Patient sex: M
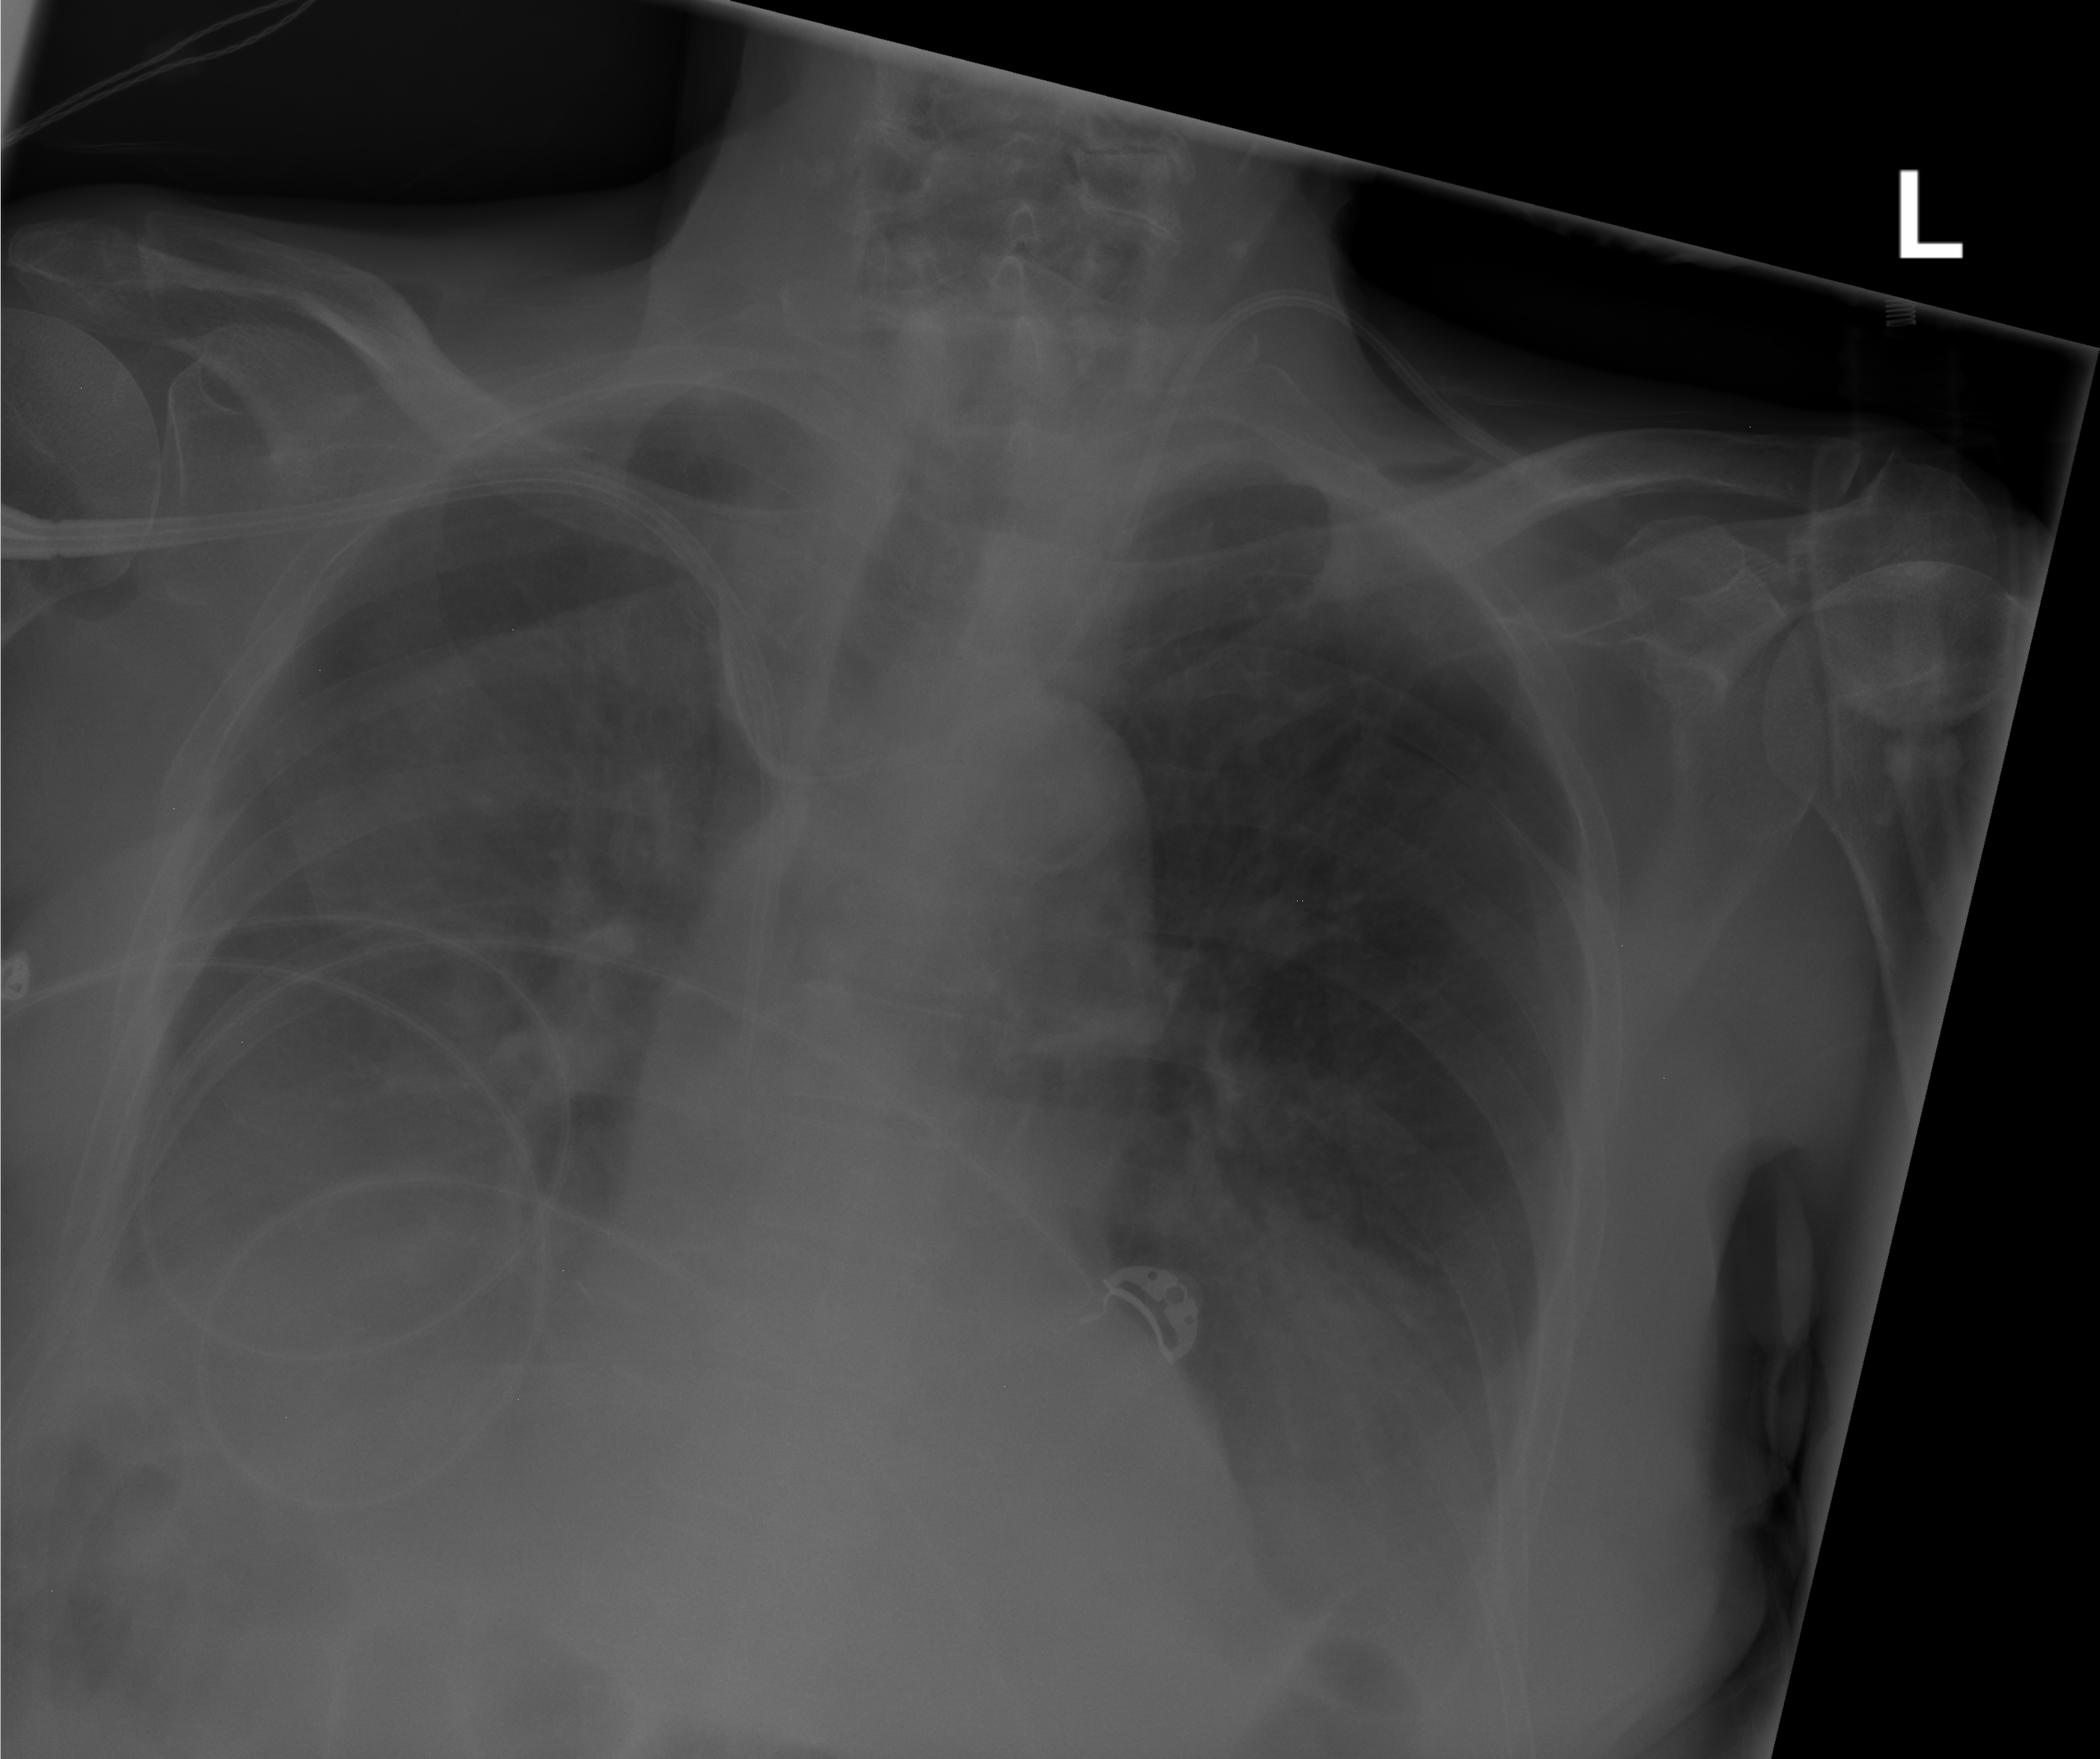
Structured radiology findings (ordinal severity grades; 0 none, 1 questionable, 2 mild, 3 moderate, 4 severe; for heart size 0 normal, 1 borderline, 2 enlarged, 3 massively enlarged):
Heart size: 2
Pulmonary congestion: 0
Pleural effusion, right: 2
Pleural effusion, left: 2
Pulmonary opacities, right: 2
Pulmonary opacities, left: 2
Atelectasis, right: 2
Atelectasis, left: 2